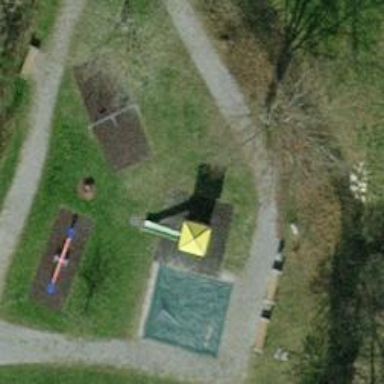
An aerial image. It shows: Playground featuring slide.